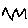
Label: zigzag